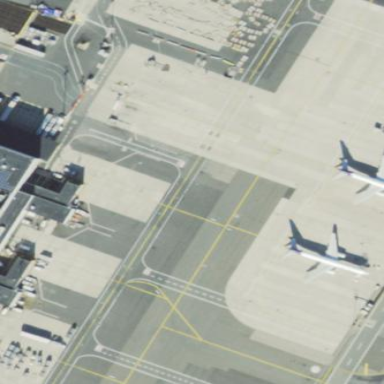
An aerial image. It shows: Apron at the airport.